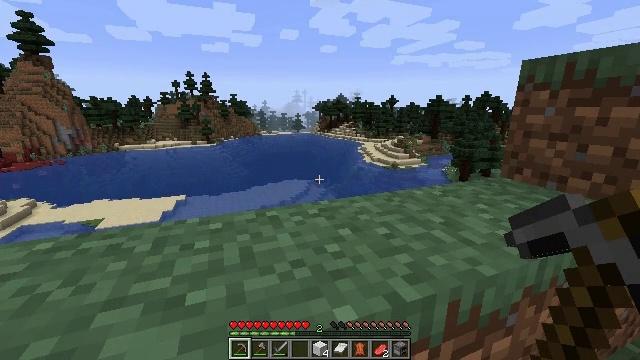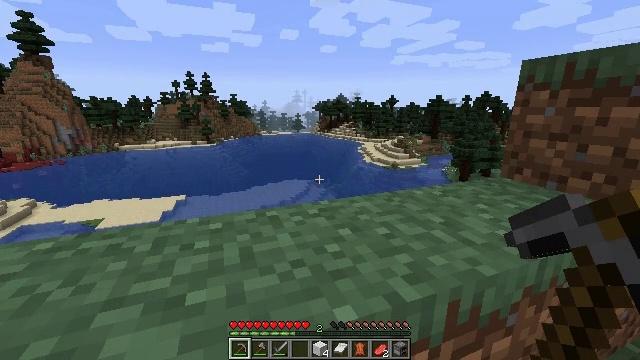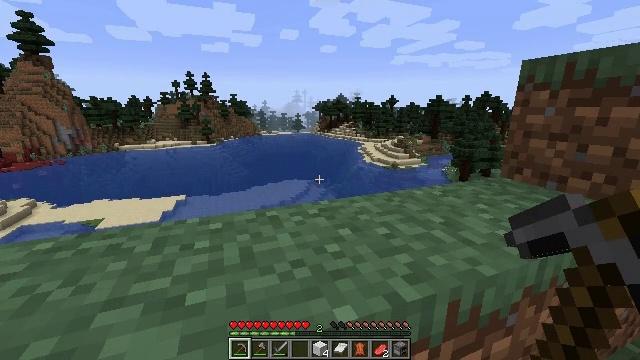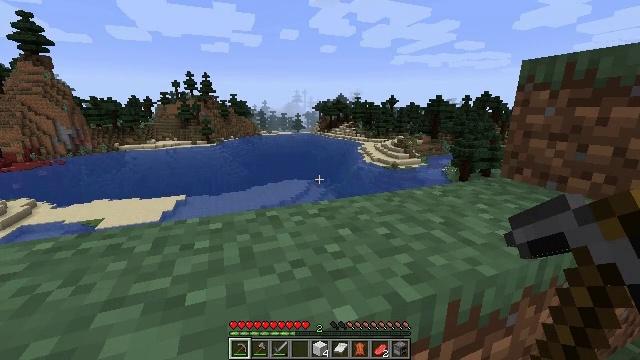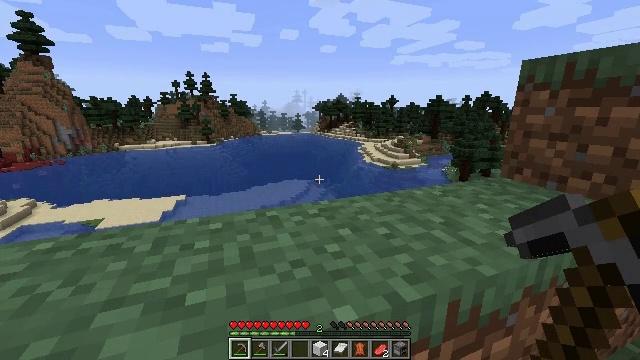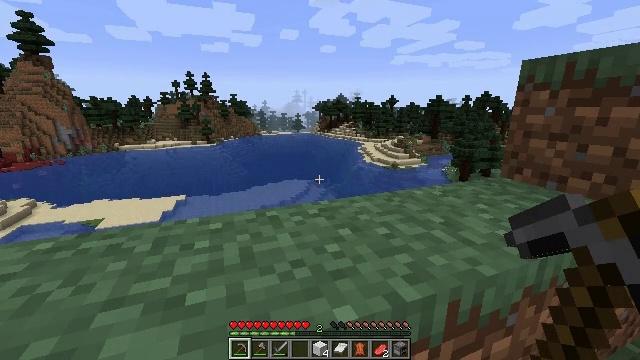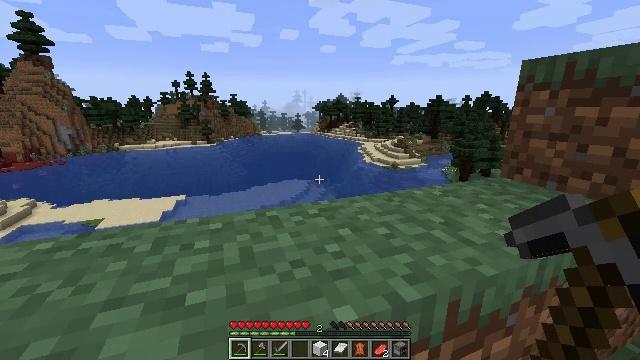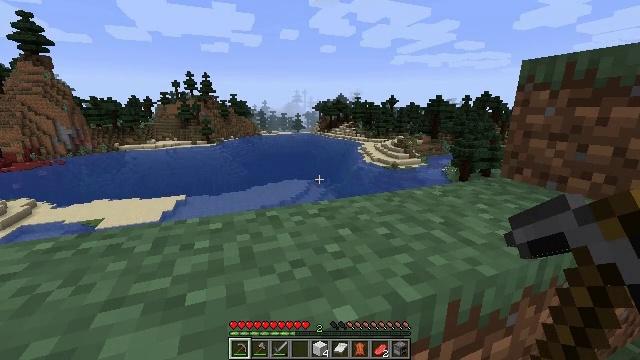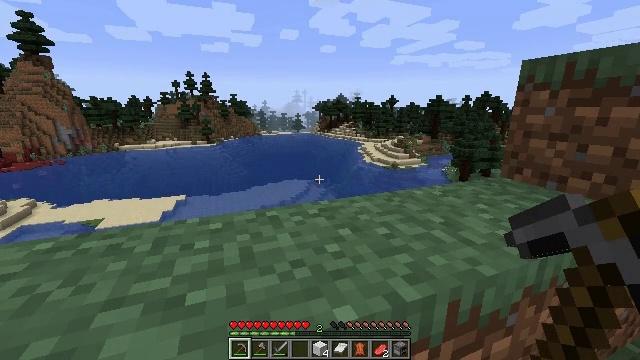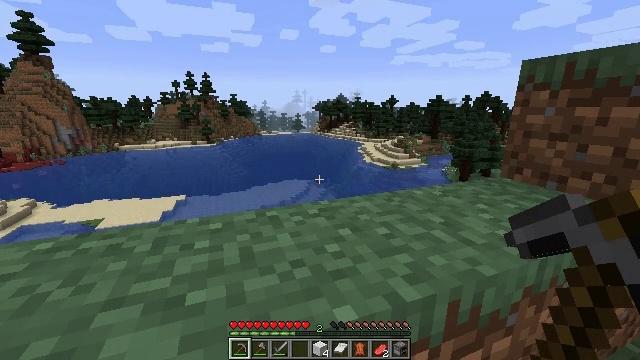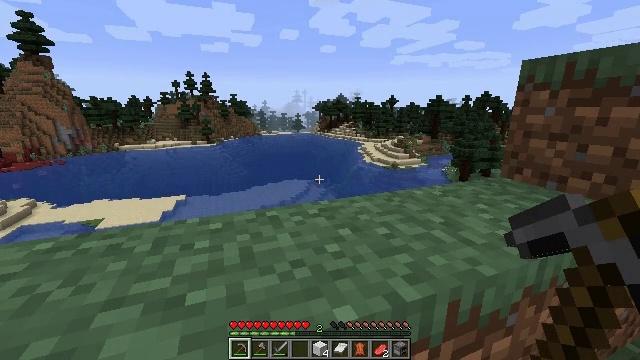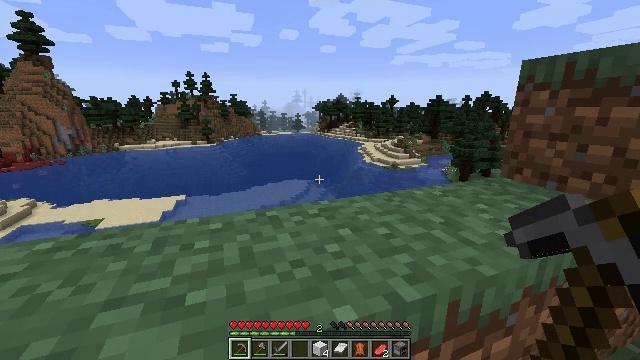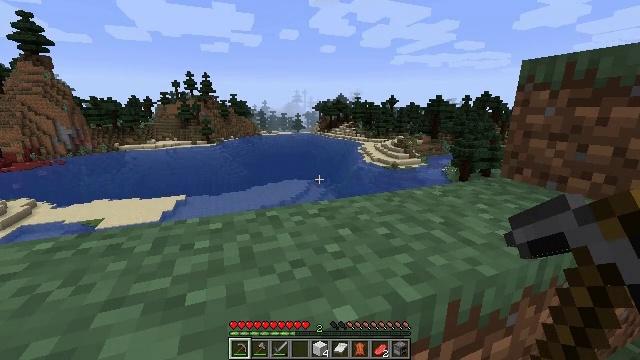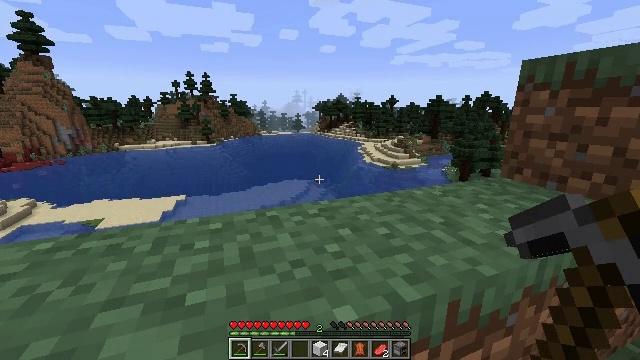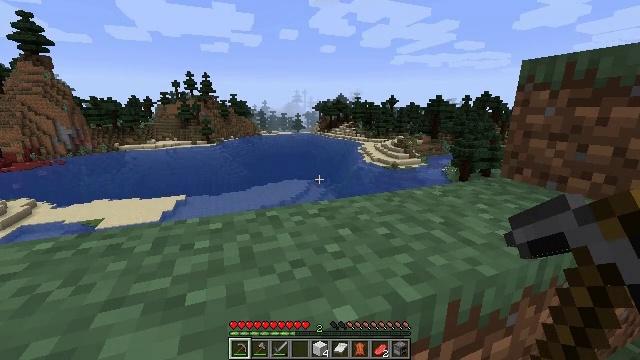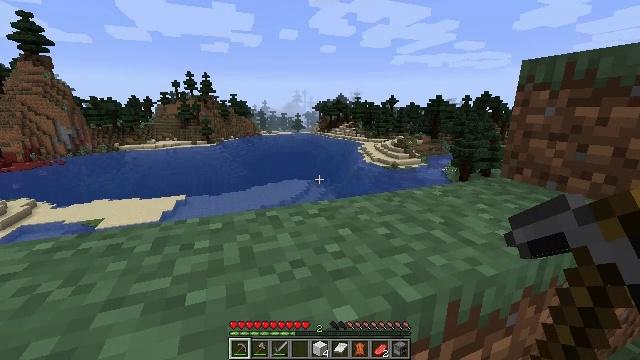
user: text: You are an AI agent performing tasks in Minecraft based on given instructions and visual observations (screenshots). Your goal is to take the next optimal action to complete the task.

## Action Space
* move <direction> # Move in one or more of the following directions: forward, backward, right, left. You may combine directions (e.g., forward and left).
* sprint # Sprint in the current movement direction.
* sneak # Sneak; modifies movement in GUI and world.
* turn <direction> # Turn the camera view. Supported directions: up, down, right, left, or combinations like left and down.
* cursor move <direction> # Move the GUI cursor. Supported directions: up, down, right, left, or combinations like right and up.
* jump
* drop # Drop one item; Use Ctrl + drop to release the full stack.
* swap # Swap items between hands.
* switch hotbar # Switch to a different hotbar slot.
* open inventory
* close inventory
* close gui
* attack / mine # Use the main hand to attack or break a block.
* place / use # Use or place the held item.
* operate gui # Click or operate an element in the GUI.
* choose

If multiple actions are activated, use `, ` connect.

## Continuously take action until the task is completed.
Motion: motion action
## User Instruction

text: Mine the blue bed to pick it up.
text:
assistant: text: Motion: no_op
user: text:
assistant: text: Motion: no_op
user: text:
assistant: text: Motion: no_op
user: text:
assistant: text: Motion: no_op
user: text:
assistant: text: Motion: no_op
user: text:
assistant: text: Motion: no_op
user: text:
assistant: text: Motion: no_op
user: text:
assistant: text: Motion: no_op
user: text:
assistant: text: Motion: no_op
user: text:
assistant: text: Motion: no_op
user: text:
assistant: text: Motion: no_op
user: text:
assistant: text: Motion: no_op
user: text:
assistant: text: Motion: no_op
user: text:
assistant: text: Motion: no_op
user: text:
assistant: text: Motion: no_op
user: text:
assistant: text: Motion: no_op
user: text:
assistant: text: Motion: turn left and down
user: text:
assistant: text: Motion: turn left and down
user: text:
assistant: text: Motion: turn left
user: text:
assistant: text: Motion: turn left and down
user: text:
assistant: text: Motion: turn left and down
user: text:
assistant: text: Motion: move forward, turn left
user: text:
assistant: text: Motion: move forward
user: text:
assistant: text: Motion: move forward, turn right and down
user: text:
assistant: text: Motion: move forward, turn right and down
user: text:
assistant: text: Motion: move forward, turn right and down, jump
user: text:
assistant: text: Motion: move forward, turn right and down, jump
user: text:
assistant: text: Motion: move forward, jump
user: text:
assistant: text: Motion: move forward, jump
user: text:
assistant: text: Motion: move forward, turn left and down